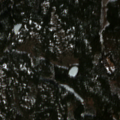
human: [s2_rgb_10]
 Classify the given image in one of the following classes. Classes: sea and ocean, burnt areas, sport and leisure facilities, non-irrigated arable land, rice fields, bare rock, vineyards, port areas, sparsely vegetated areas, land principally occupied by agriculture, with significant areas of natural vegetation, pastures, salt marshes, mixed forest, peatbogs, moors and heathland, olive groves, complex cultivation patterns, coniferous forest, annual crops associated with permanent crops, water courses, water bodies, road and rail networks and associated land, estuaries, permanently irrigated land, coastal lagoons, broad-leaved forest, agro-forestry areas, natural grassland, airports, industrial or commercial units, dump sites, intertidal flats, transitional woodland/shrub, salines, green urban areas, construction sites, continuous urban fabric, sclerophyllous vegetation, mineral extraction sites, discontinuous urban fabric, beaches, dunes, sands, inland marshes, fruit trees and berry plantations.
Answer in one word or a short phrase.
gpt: coniferous forest, mixed forest, transitional woodland/shrub